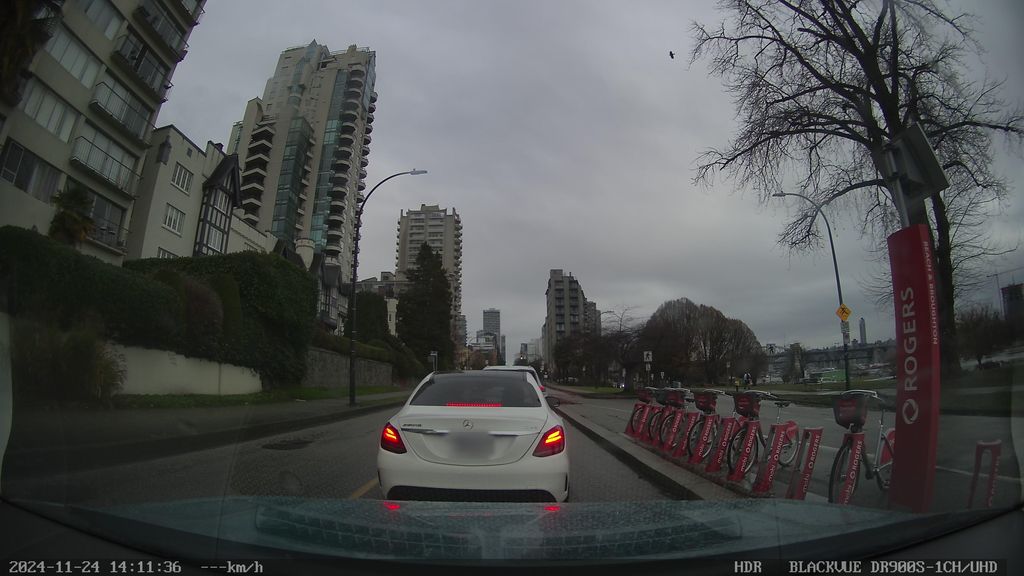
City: vancouver